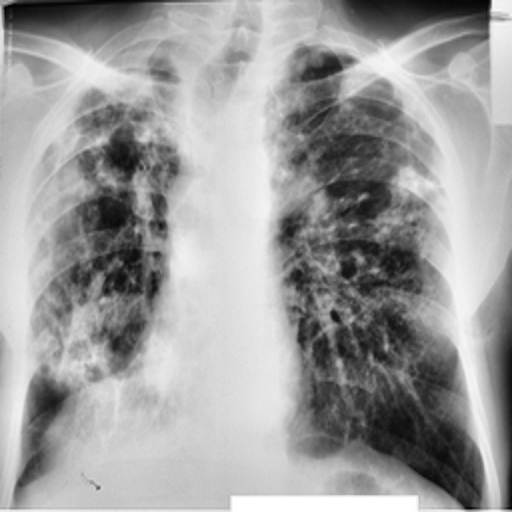
Finding: TUBERCULOSIS